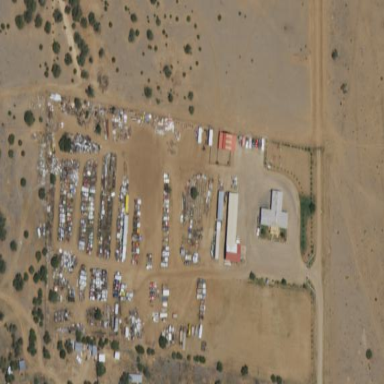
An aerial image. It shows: Industrial area designated as scrap yard.